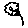
Label: flower